Question: Im having this issue in Extjs grid editing. When I tab from a dropdown editor to a textarea editor, the textarea editor jumps down the screen, away from the cell I should be editing:
I have no idea how to fix this. It only happens 1/2 of the time, so I believe there is some race condition, but Im not sure. Ive spent a lot of time debugging and stepping through the editing code and the textarea starts out in the grid cell, but some event fires or something and it then moves.
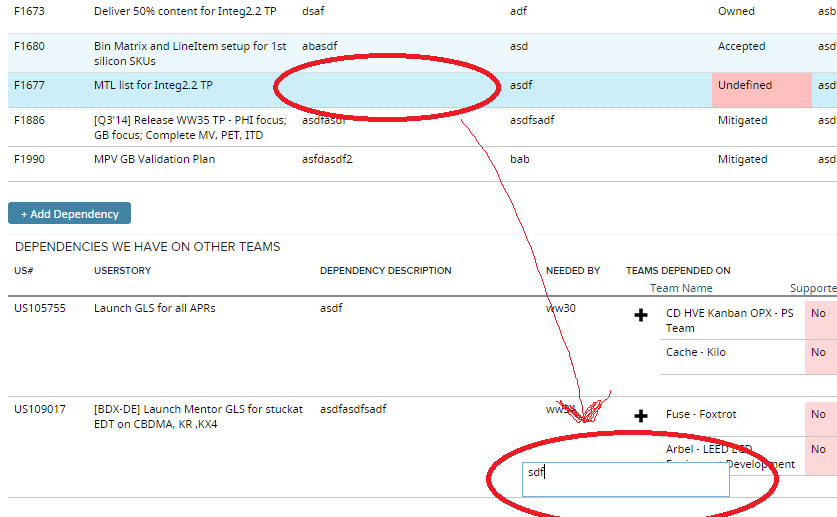
Answer: I found the problem, but I don't think there is a good solution to it. When I complete the edit by clicking tab, new value is put in the grid cell.
The grid row height might change, which will cause the grid viewport size to change (since i am not using a scroll bar.. the grid height grows and shrinks dynamically).
The grid is in an iframe, and i attached a listener to the grid resize event to change the iframe height to be the size of the grid height, this in turn caused floating elements (such as a cell editor) to be repositioned.
So my problem is that i want the iframe to grow with the grid, which grows and shrinks (by a few pixels) as cells get edited. But this causes the floating element to jump.